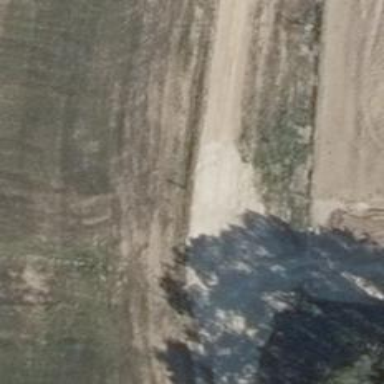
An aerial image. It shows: Sandy track with grade 4 tracktype.